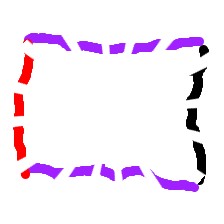
Shape: rectangle